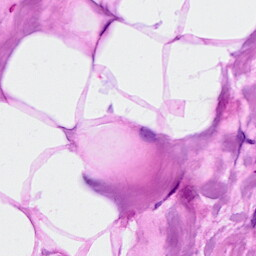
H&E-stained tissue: Breast